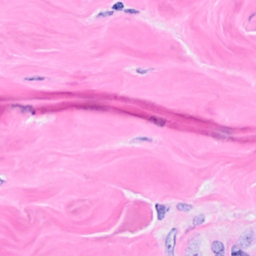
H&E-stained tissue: Breast